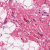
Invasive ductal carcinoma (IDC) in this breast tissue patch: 0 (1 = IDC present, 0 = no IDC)